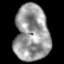
Tissue: lung
Cell type: Others
Senescence score: 0.1925
Nuclear area (px): 1915
Mean DAPI intensity: 152.241